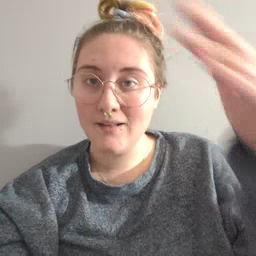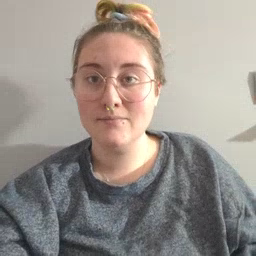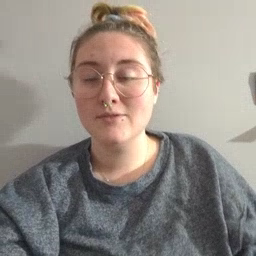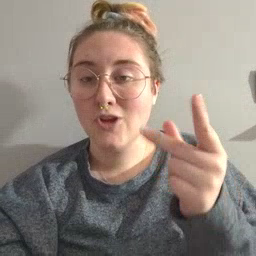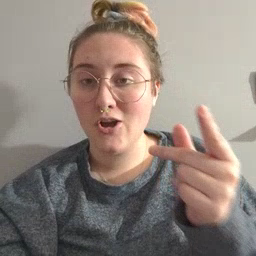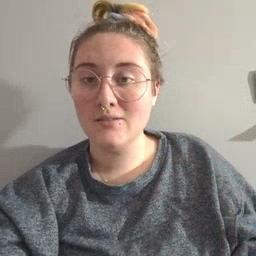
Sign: dog